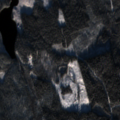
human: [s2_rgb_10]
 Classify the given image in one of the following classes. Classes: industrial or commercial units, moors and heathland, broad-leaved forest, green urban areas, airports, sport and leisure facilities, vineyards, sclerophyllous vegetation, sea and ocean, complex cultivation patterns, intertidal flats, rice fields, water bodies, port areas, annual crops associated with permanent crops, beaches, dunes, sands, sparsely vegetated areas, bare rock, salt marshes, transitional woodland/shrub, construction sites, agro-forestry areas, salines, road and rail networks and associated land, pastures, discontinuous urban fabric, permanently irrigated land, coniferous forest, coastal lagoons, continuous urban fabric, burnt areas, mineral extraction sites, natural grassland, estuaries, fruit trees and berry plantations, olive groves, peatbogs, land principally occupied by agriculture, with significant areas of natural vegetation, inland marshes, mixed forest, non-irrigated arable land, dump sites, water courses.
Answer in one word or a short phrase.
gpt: coniferous forest, mixed forest